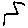
Label: zigzag